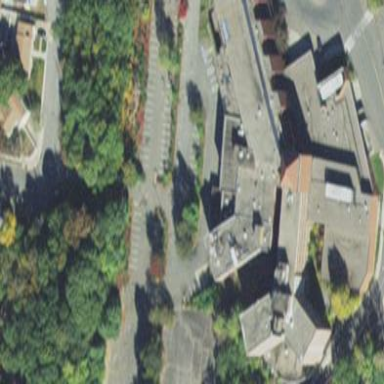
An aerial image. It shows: Hospital building.